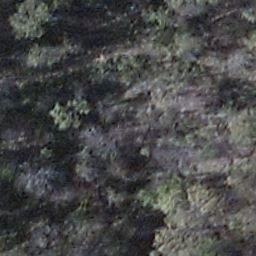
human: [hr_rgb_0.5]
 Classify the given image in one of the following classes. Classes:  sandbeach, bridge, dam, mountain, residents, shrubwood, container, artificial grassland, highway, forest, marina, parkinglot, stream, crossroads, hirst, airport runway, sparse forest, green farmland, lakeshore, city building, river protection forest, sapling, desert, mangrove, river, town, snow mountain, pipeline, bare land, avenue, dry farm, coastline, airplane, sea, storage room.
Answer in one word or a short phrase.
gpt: shrubwood